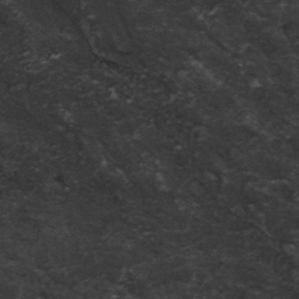
Label: frost